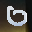
Label: 0